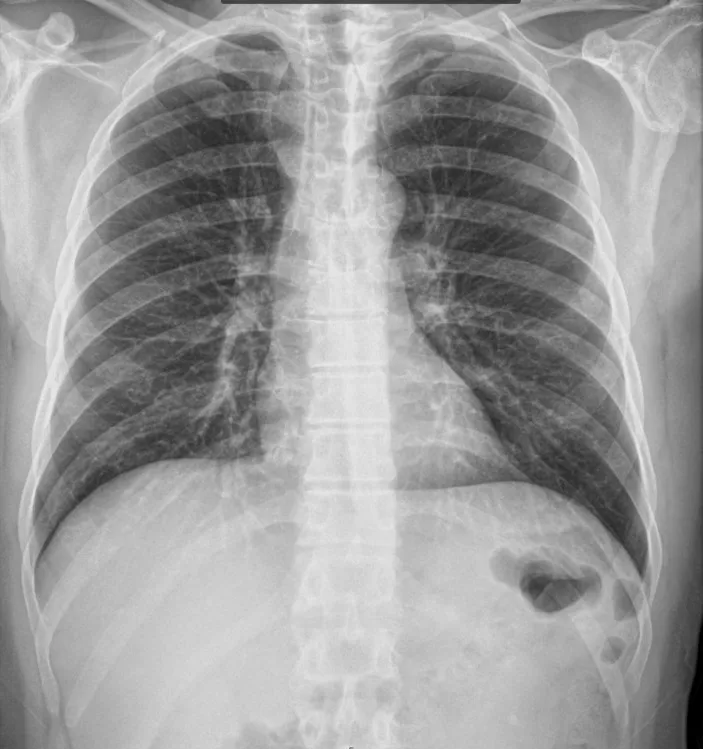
Chest X-ray on the first admission showing no significant alteration.
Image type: radiology (x_ray)